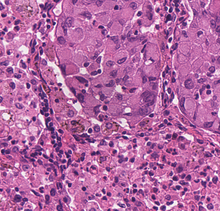
Tumor epithelial tissue: yes
Tumor-associated stroma tissue: yes
Normal tissue: no